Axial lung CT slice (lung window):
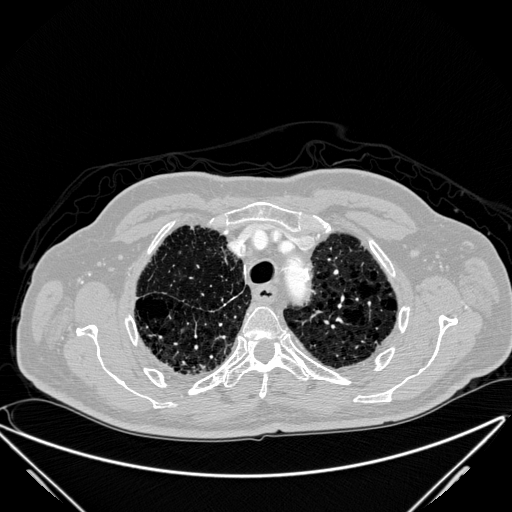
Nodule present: no